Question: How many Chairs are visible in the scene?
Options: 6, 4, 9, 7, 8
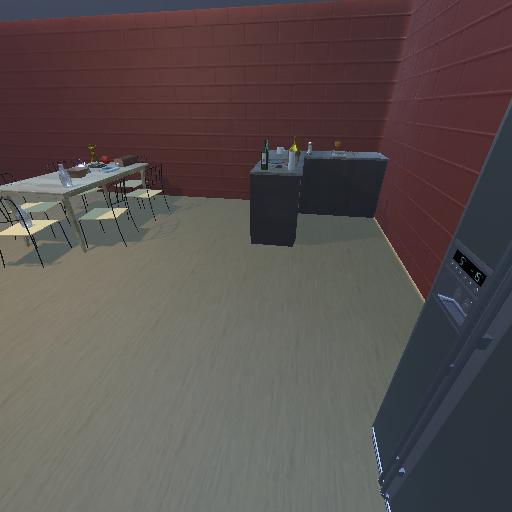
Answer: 6